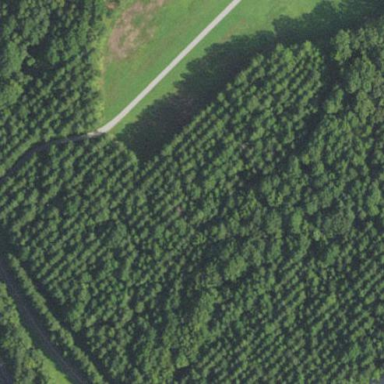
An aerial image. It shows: Forest area primarily used for growing Christmas trees.